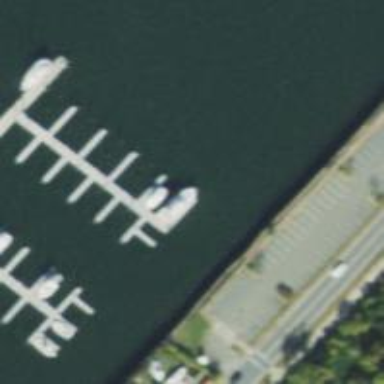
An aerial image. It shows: Pier with mooring facilities.